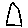
Label: triangle